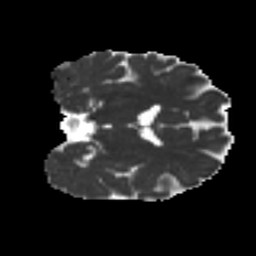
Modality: MD
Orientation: coronal
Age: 32
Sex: male
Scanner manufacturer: ge
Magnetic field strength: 3 T
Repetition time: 7.8 s
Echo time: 0.0608 s